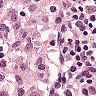
Metastatic tissue present: no